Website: bh-photo
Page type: gifting
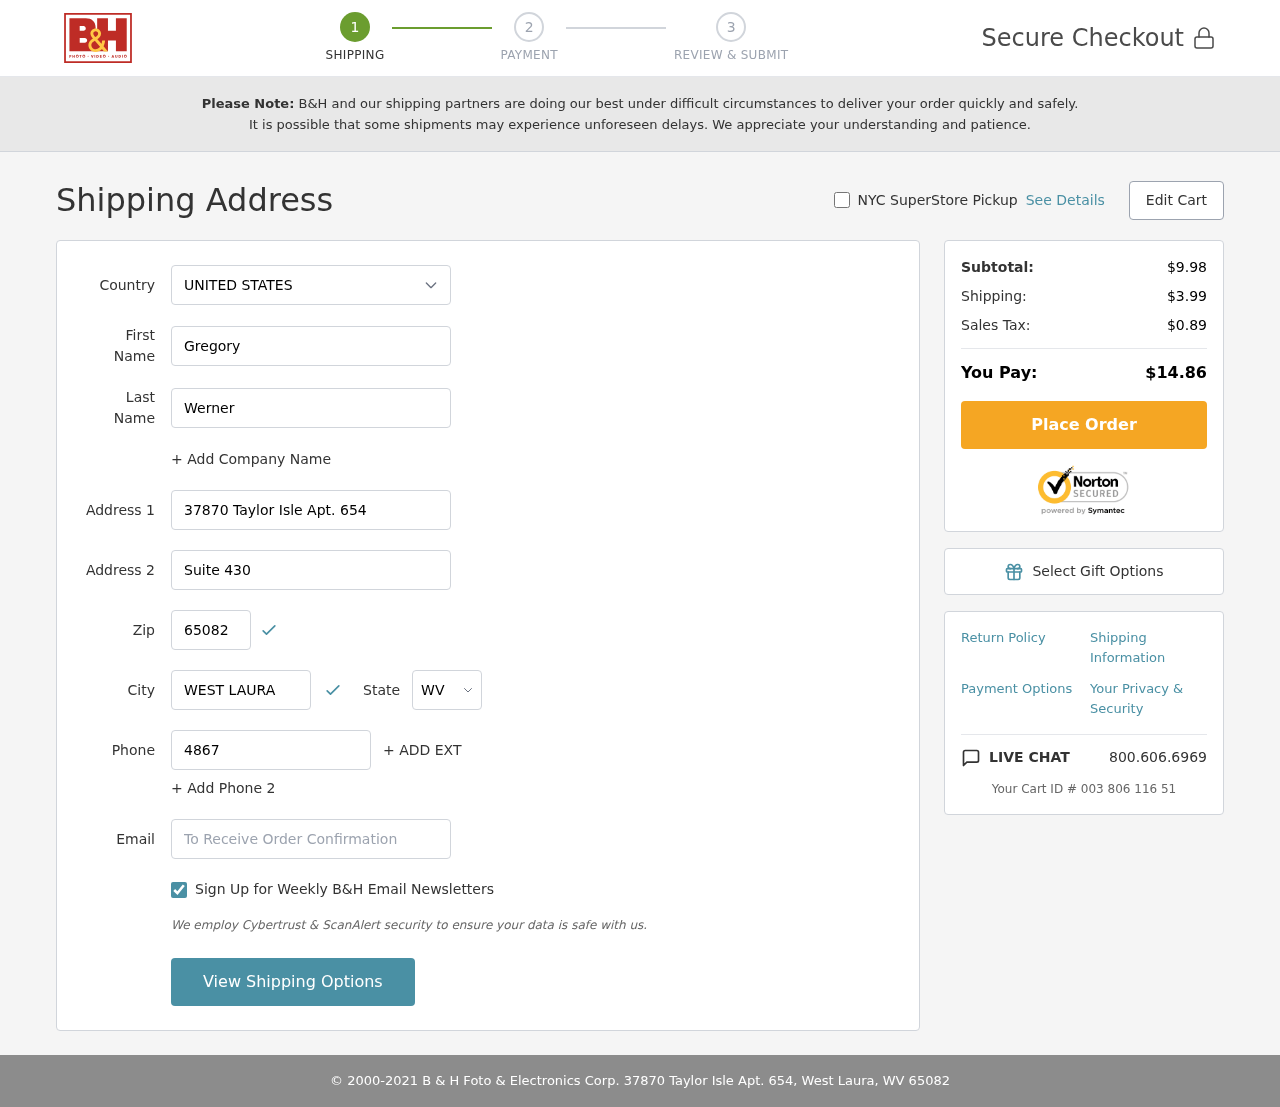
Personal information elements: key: PII_CITY
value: West Laura
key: PII_COUNTRY
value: United States
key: PII_EMAIL
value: gwerner@yahoo.com
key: PII_FIRSTNAME
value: Gregory
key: PII_LASTNAME
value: Werner
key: PII_PHONE
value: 4867844854
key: PII_POSTCODE
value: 65082
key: PII_STATE_ABBR
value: WV
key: PII_STREET
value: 37870 Taylor Isle Apt. 654
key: PII_STREET2
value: Suite 430
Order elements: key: ORDER_SUBTOTAL
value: $9.98
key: ORDER_SHIPPING_COST
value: $3.99
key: ORDER_TAX
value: $0.89
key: ORDER_TOTAL
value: $14.86
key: ORDER_ID
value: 003 806 116 51